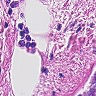
Metastatic tissue present: no